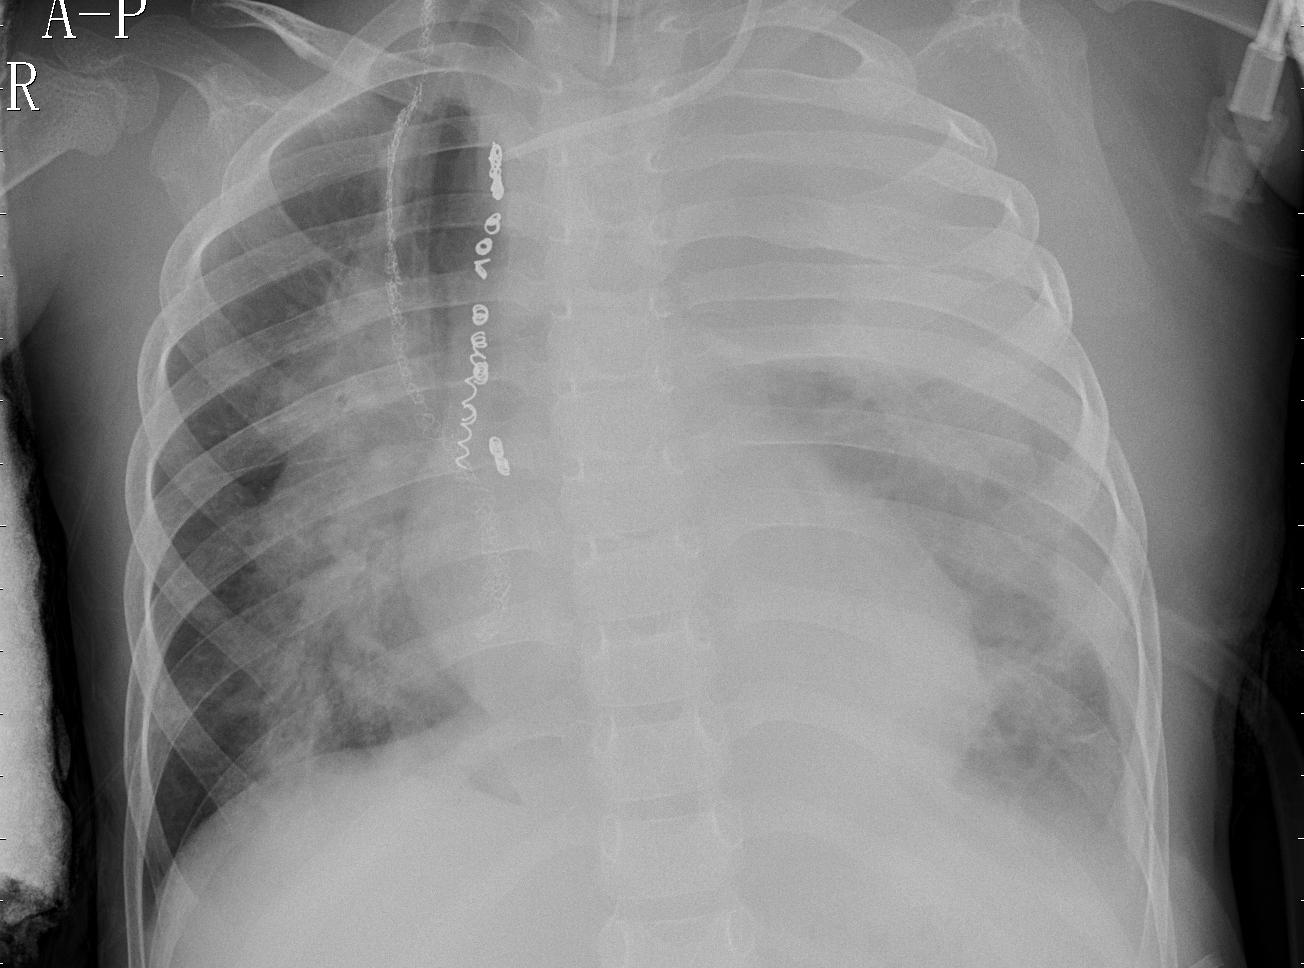
Diagnosis: PNEUMONIA